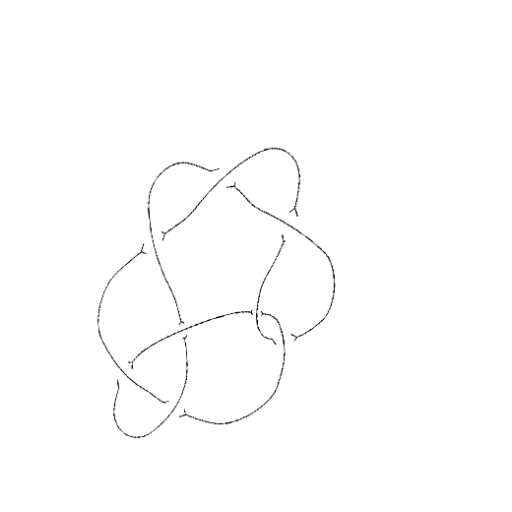
Crossing number: 8